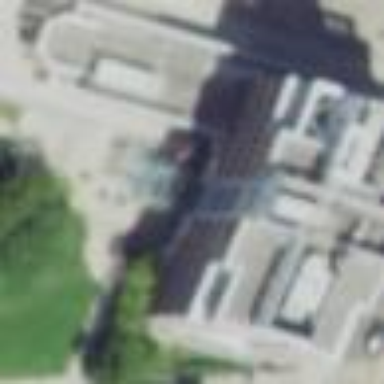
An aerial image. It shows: Government office building.